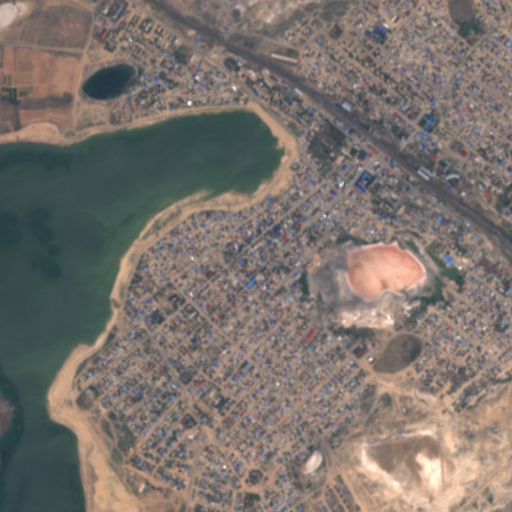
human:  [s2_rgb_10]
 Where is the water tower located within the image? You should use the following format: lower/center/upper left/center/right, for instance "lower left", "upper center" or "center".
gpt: The water tower is located in the upper right of the image.
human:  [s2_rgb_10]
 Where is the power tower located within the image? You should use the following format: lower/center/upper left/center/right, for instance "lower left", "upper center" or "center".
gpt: There is no power tower in the image.